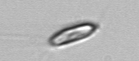
Label: Chrysochromulina